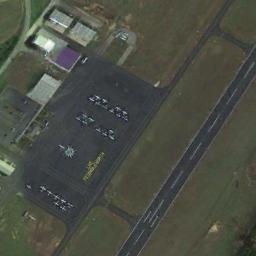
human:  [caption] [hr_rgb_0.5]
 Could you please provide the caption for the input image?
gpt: There is an airport in the middle of the field .

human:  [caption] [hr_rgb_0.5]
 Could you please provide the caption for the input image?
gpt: The airport was built in the middle of lush vegetation .

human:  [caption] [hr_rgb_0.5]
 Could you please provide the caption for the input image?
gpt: Several runways and buildings are scattered in the airport while every plane is on their own position .

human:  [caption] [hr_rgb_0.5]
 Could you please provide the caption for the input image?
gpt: An airport with two parallel runways and buildings on the lawn and some planes parked in lines on the airport .

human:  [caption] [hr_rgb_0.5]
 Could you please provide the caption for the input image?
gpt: Many lawns in the airport are separated by roads .